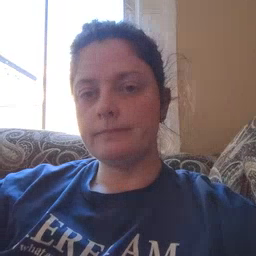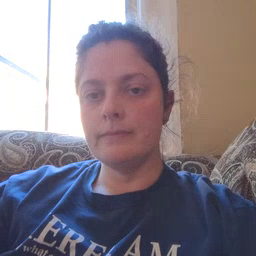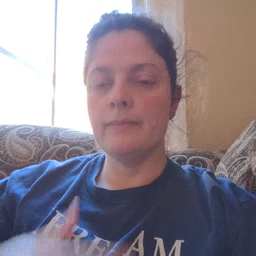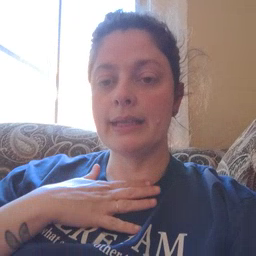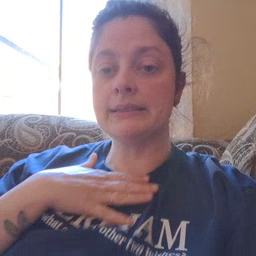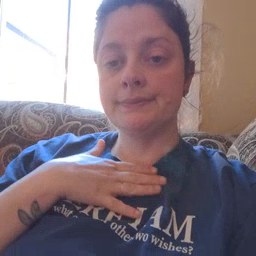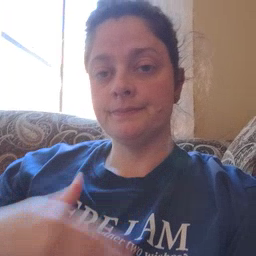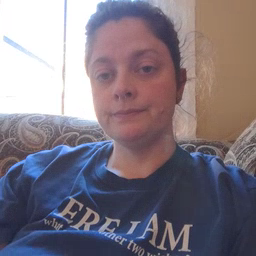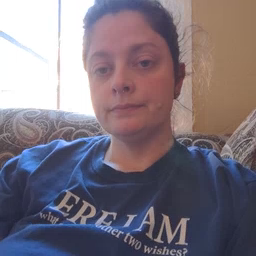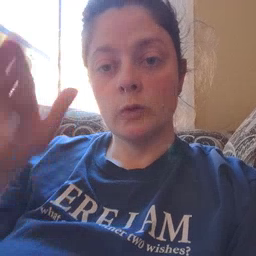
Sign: please